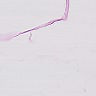
Metastatic tissue present: no